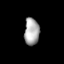
Tissue: skin
Cell type: Epithelial cells
Senescence score: 0.2427
Nuclear area (px): 399
Mean DAPI intensity: 169.524